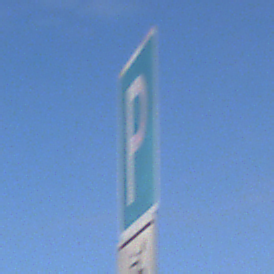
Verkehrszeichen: Parken
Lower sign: HinweisDurchSinnbild21
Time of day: Midday
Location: Outdoor (Nature)
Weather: PartlyCloudy
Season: NotSpecified
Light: Natural